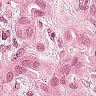
Metastatic tissue present: yes